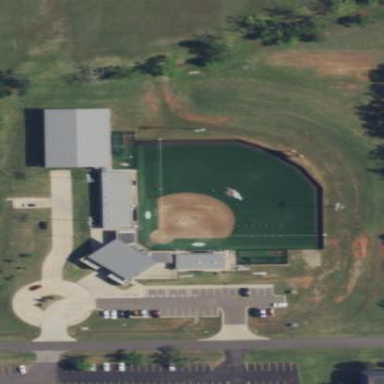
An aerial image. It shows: Baseball pitch for leisure land activities.